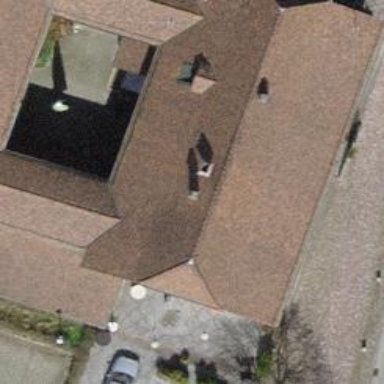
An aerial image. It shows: Restaurant.